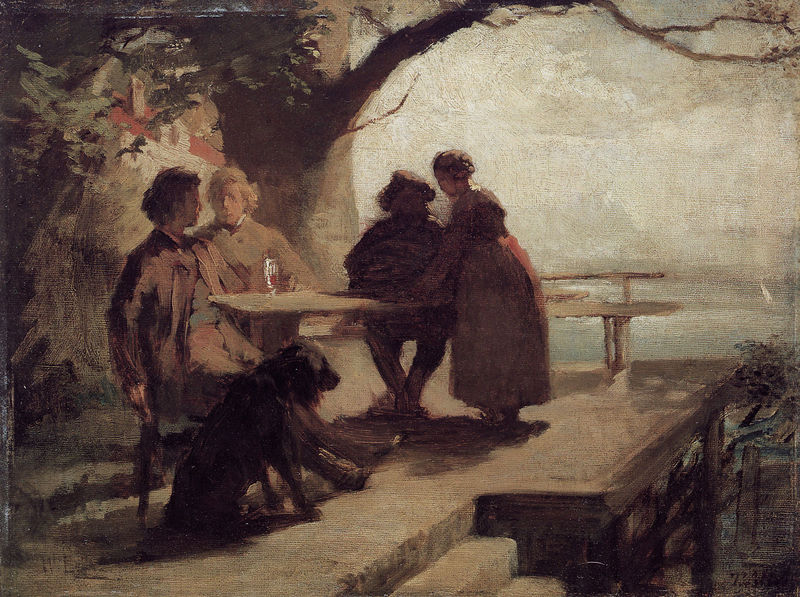
Titel: Leibl im Kreis seiner Freunde
Künstler: Theodor Alt
Institution: München, Bayrische Staatsgemäldesammlungen
Schlagwörter: baum, gemälde, himmel, schatten, wasser, weiß, frauen, impressionismus, menschen, see, sitzen, abend, braun, frau, glas, hut, licht, männer, tisch, hund, ast, stamm, boot, schiff, segelboot, bank, stufen, hasu, wirtshaus schenke treppe